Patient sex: M
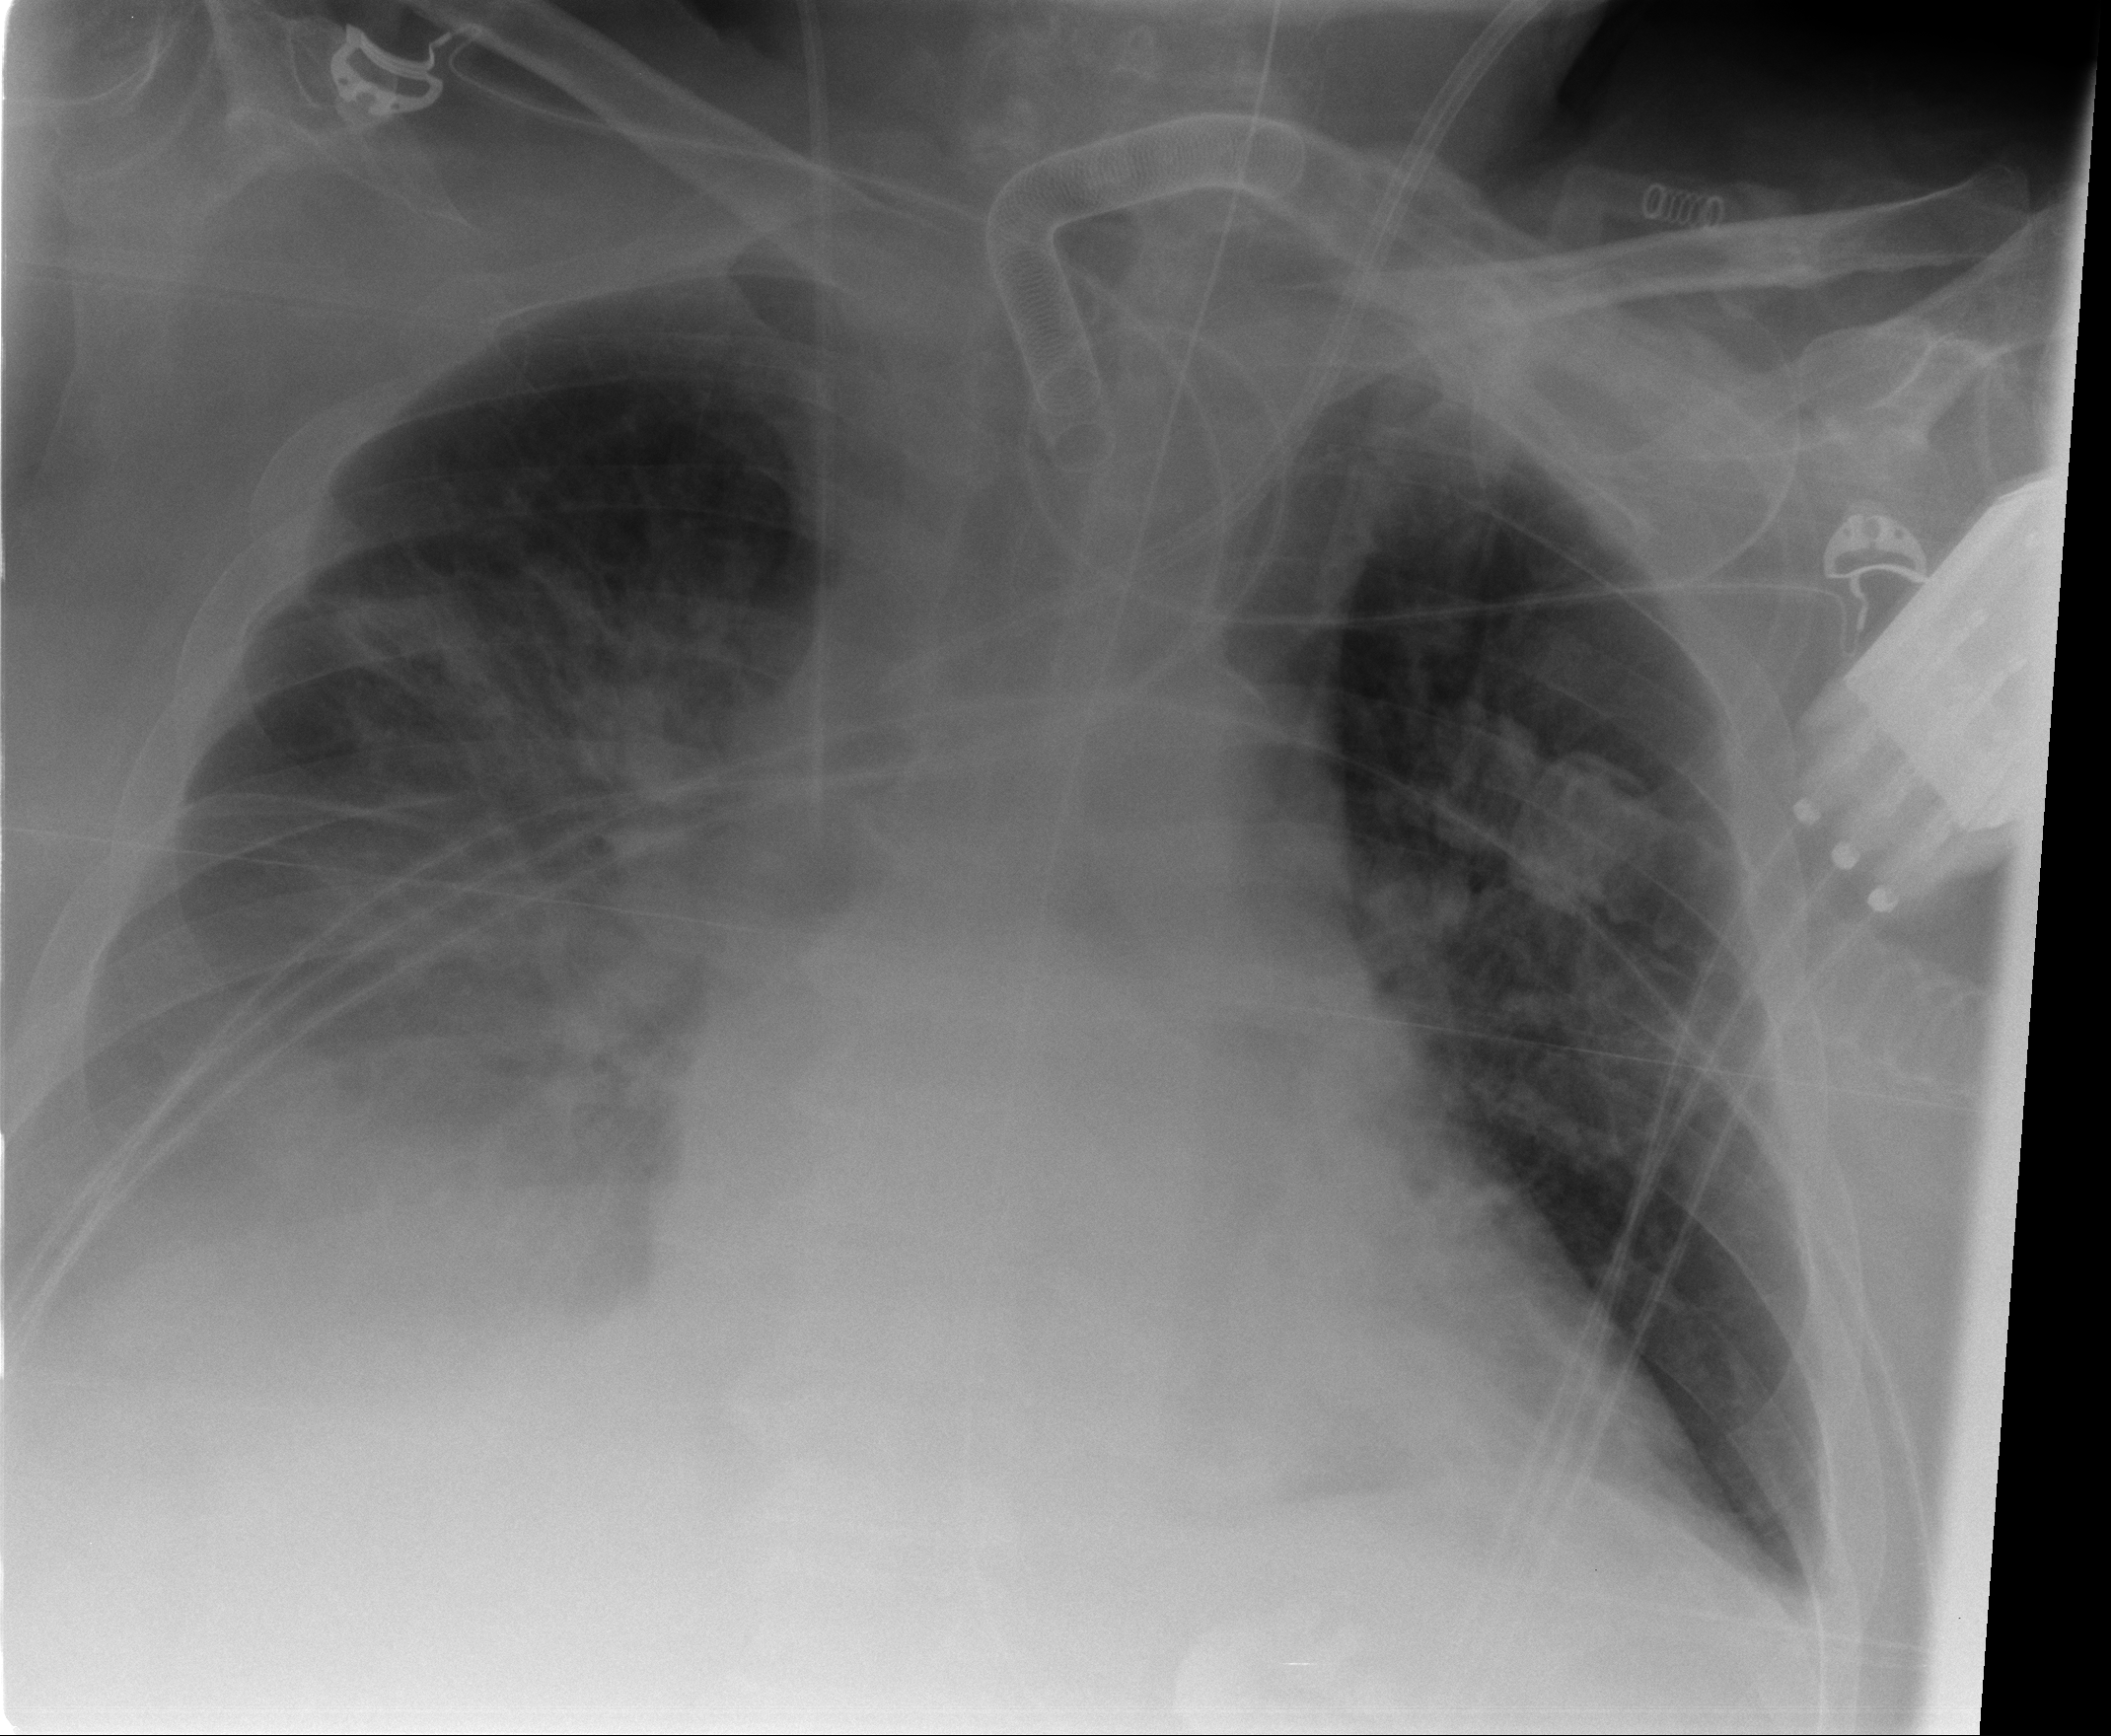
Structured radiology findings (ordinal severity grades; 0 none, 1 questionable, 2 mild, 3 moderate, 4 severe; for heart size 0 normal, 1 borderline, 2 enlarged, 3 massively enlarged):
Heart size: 2
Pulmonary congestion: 3
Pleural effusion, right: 2
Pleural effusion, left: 2
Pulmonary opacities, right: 3
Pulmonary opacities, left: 2
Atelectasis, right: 2
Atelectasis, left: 2